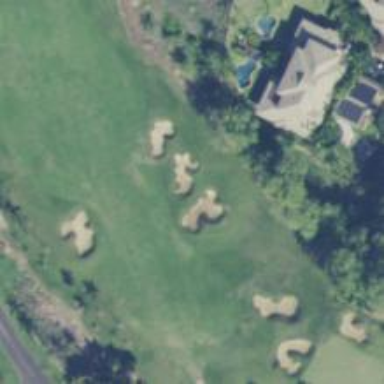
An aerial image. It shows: View of golf hole.